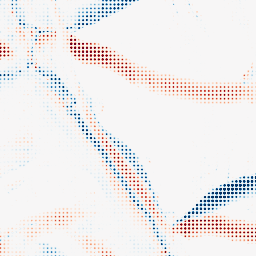
Category: morphological
Decomposition family: morphological_ellipse
Decomposition parameters: operation: average
width: 30
height: 5
Upsampling method: sinc_blackman
Upsampling parameters: scale: 8
kernel_size: 4
Upsampling scale: 8